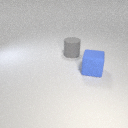
large gray rubber cylinder to the left of large blue rubber cube